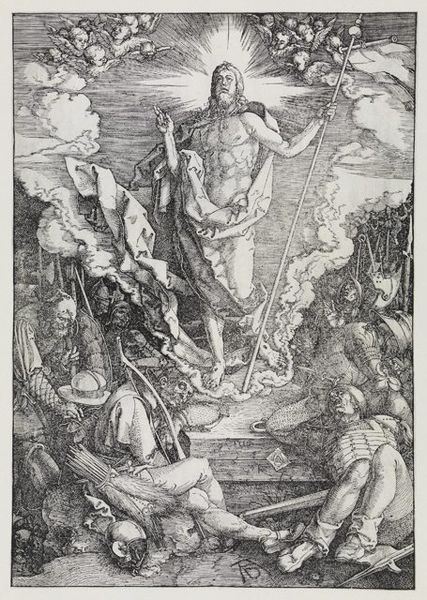
Titel: Die Auferstehung Christi
Künstler: Albrecht Dürer
Standort: Karlsruhe
Institution: Staatliche Kunsthalle Karlsruhe
Schlagwörter: dunkel, flügel, gott, hand, himmel, mann, nackt, schatten, schlaf, umhang, weiß, wolken, menschen, finger, geste, grau, hell, holz, hut, licht, männer, schwarz, stroh, zeichnung, tuch, wolke, malerei, alt, bibel, falten, messer, tod, tot, trauer, bild, signatur, halme, gewand, stoff, blatt, stock, engel, holzschnitt, liegen, schlafen, schlafende, bogen, stab, fahne, ernte, heu, korn, reisig, grafik, graphik, krieg, schlacht, lanze, soldaten, glanz, tusch, stufe, sandalen, faltenwurf, podest, ad, liegend, kreuz, strahlen, druck, druckgraphik, schnitt, druckgrafik, monogramm, schraffur, radierung, stich, schwert, waffen, knien, soldat, tote, waffe, helm, beten, ritter, rüstung, römer, heiligenschein, nimbus, christus, grab, jesus, jesus christus, axt, apokalypse, leid, krieger, segen, segnen, schwart, wächter, erscheinung, heiliger, lanzen, wolkne, speer, speere, dürer, erleuchtung, jünger, heilig, putten, kupferstich, heiland, wegelagerer, köcher, putti, pfeil, wachen, auferstehung, pfeile, aureole, christi, himmelfahrt, zepter, got, retter, rüstungen, kreuznimbus, jeses, albrecht, albrecht dürer, segensgestus, glorie, strahlenkranz, passion, sebastian, ölberg, äxte, männner, lichtkranz, segnet, kriegsknechte, glorienschein, hallebarde, k, himmelfarth, düreer, adürer, pfeilefahne, soldaten tod, grabwächter, fwhne, triumphierender christus, strahelnnimbus